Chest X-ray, AP view. Patient: 34 years old, sex F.
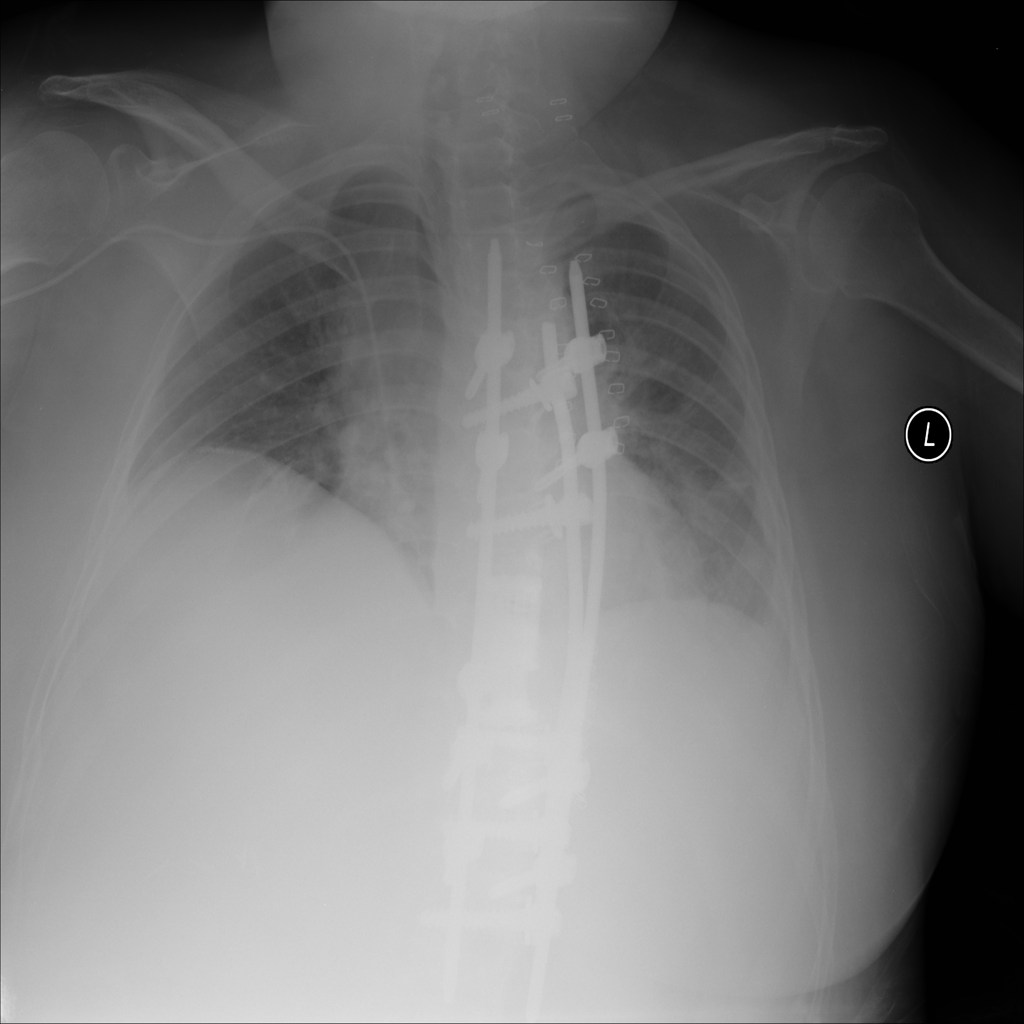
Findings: No Finding